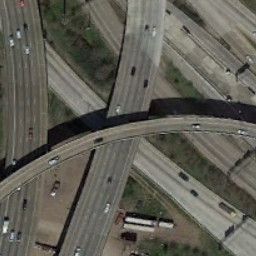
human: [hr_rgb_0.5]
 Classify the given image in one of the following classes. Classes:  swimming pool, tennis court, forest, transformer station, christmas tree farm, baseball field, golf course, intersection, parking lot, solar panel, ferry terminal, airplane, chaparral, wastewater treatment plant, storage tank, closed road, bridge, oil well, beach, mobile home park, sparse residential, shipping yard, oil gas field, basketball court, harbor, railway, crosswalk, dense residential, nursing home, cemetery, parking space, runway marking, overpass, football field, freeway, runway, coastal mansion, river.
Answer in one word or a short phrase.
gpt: overpass